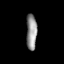
Tissue: prostate
Cell type: Myeloid cells
Senescence score: 0.7058
Nuclear area (px): 371
Mean DAPI intensity: 146.132